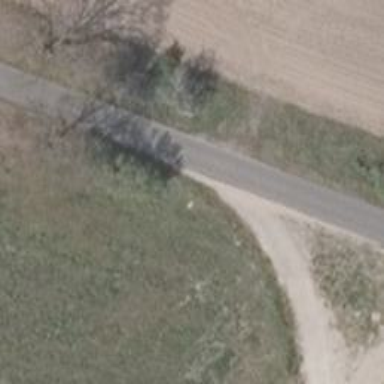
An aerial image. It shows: Unclassified road with asphalt surface.